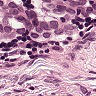
Metastatic tissue present: yes